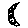
Label: moon